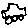
Label: car